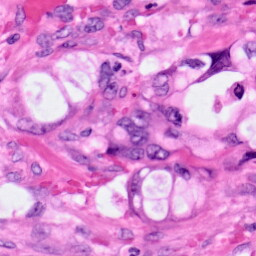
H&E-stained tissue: Pancreatic